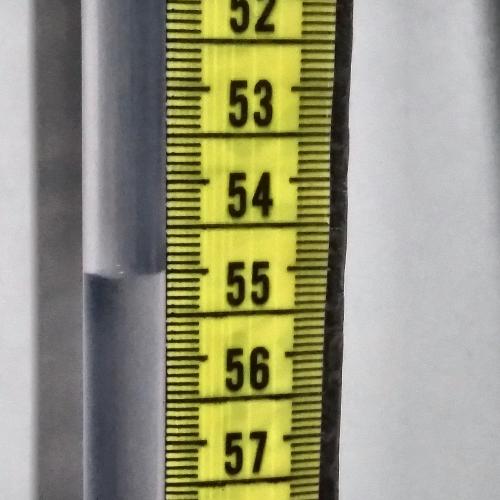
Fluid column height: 55.0 cm